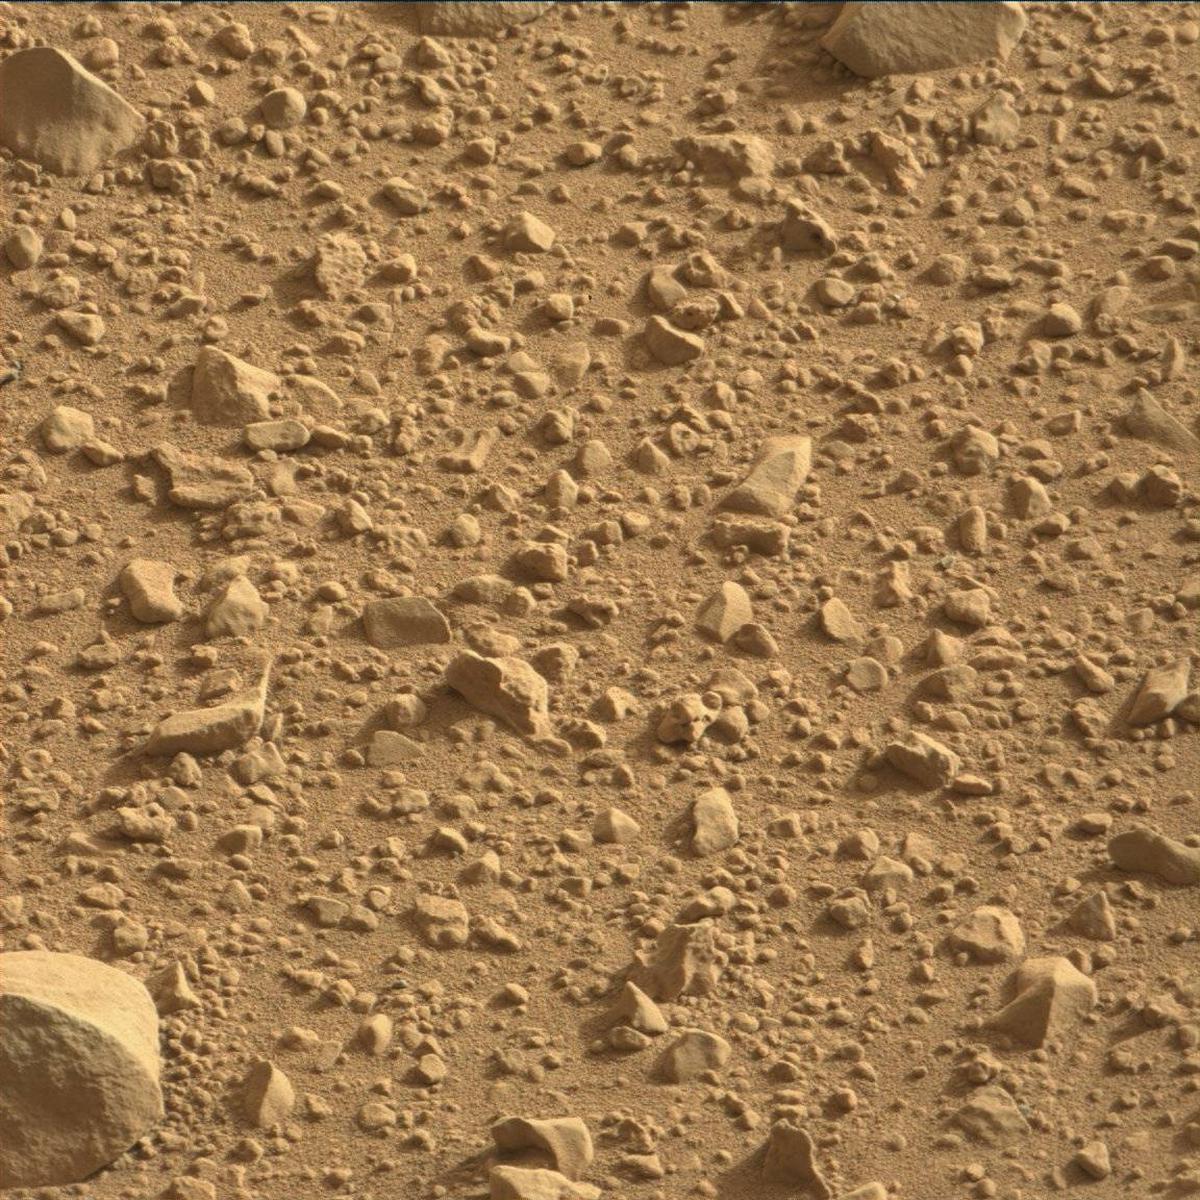
Terrain classes present: Bedrock, Rock, Sand / Soil